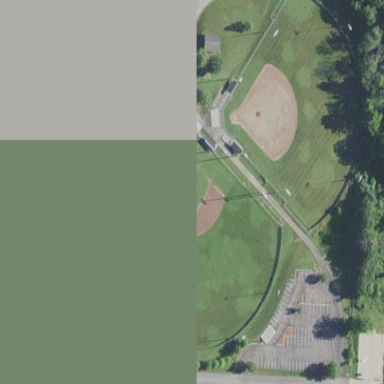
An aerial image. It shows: Softball pitch for leisure sports.